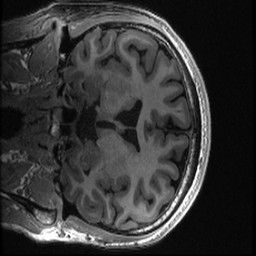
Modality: T1w
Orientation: coronal
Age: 23
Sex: male